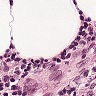
Metastatic tissue present: no